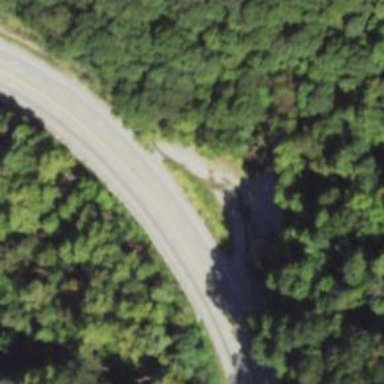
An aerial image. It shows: Rest area on the road.